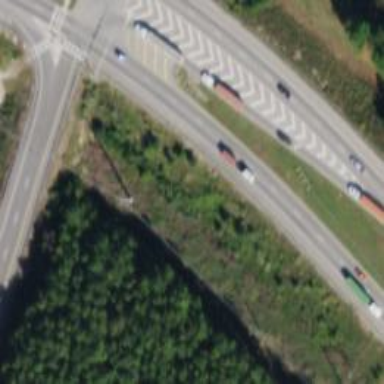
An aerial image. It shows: This image shows trunk highway that functions as expressway.